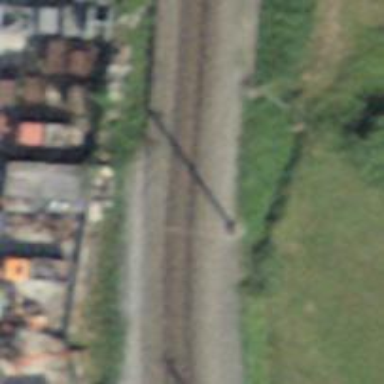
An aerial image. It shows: Narrow-gauge railway with 1 track. The tracks are electrified with contact line.